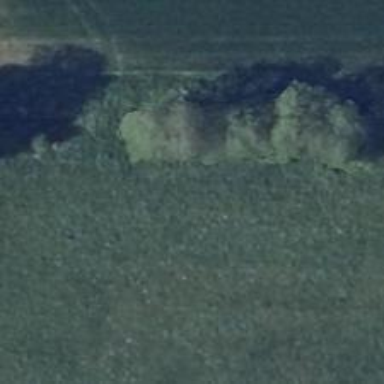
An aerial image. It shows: Agricultural area with deciduous trees.